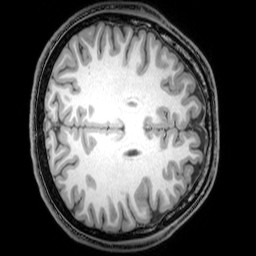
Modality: T1w
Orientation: axial
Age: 21
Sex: male
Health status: healthy
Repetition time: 0.081 s
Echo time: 0.037 s